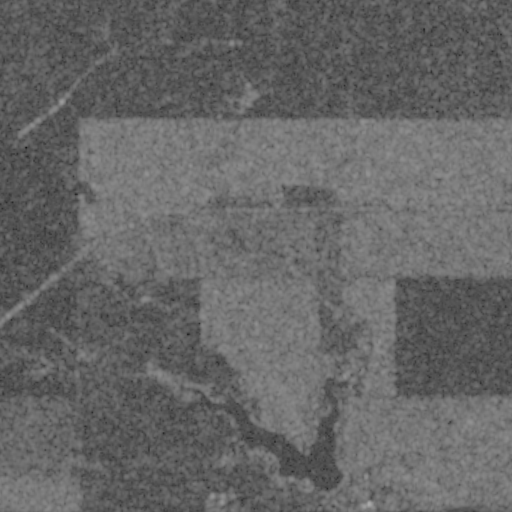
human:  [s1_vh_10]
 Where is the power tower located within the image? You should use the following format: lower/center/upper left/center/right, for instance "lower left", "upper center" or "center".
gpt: The power tower is located in the lower left of the image.
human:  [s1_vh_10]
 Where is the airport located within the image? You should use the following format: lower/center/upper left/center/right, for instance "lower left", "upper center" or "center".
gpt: There is no airport in the image.

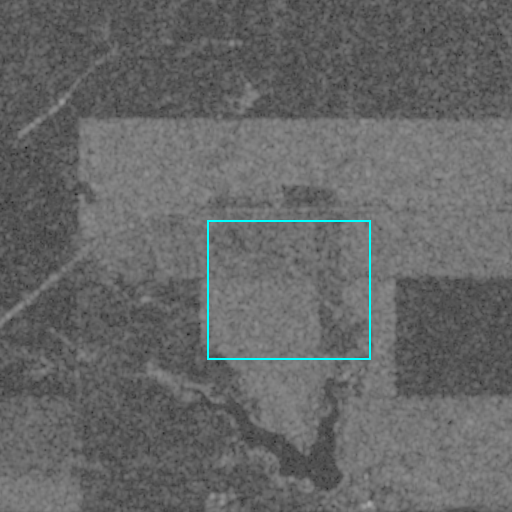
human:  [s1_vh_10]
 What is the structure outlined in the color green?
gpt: There is no green outline.
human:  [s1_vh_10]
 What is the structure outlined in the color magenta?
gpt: There is no structure outlined in magenta.